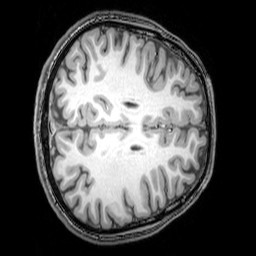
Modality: T1w
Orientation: axial
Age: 25
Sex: male
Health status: healthy
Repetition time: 0.081 s
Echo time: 0.037 s